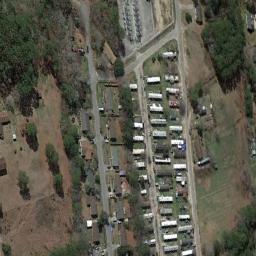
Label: mobile_home_park